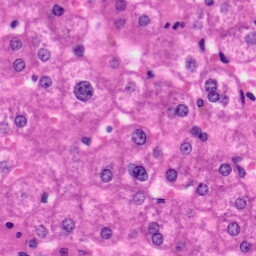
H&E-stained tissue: Liver